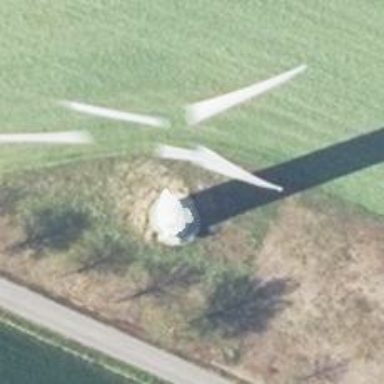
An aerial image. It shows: Wind generator with horizontal axis. The generator is wind turbine.